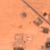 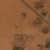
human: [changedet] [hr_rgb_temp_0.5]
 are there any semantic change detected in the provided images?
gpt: No change to mention.